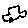
Label: car